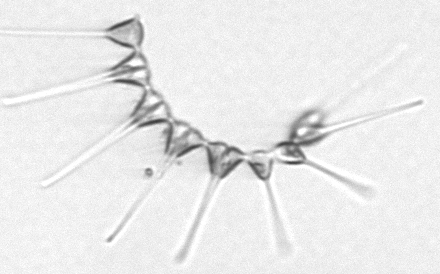
Label: Asterionellopsis_glacialis